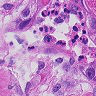
Metastatic tissue present: yes